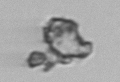
Label: detritus_transparent